Interaction volume radius: 5 \u00c5
Interaction volume height: 20 \u00c5
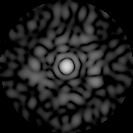
Disorder parameter: 0.8255